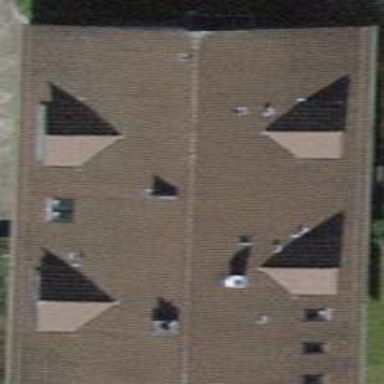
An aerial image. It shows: Gabled roof building with tile roofing. It consists of apartments.